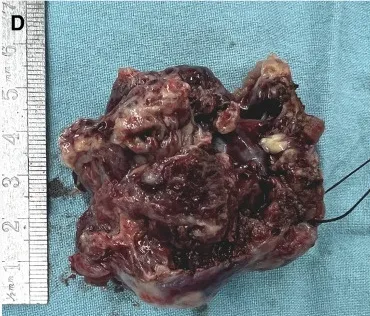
After totally removal, the mass was measured approximately 5 cm x 5 cm x 4 cm, exhibited parenchymal characteristics, a firm consistency, dark red coloration, and an uneven surface AO, ascending aorta; RV, right ventricle; SVC, superior vena cava.
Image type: medical_photograph (other_medical_photograph)